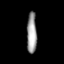
Tissue: lung
Cell type: Endothelial cells
Senescence score: 0.6107
Nuclear area (px): 401
Mean DAPI intensity: 154.863